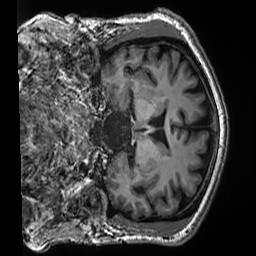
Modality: T1w
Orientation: coronal
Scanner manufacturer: siemens
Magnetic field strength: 3 T
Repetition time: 2.5 s
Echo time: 0.00299 s